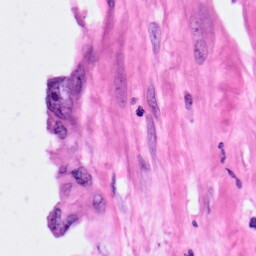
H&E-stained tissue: Pancreatic